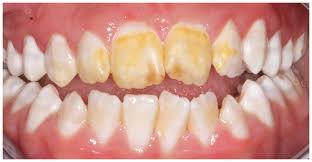
Condition: Tooth Discoloration